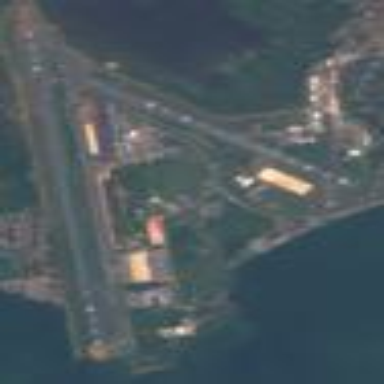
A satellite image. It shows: International aerodrome airport.